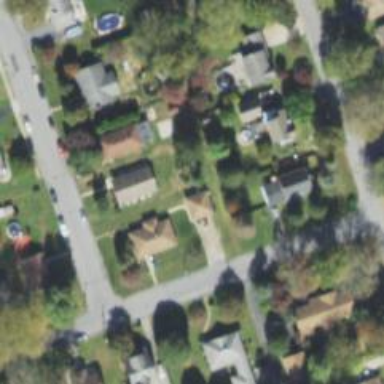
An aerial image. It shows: Neighborhood.